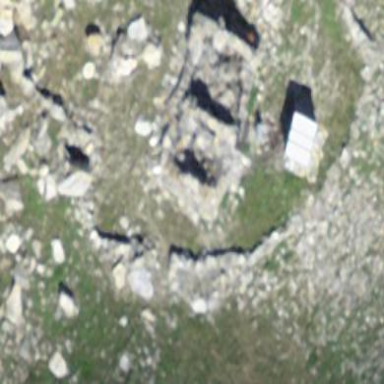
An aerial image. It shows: Historic building now in ruins.